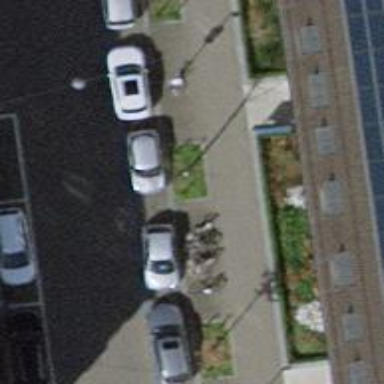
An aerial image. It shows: Bicycle parking area with bollard.